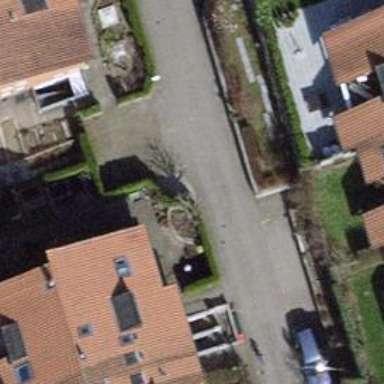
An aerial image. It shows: Simple house.